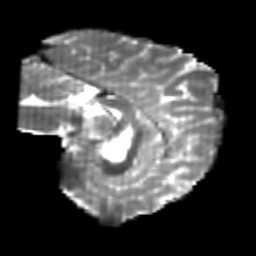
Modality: T2w
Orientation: sagittal
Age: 20
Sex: male
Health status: healthy
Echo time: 0.074 s